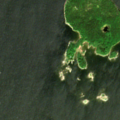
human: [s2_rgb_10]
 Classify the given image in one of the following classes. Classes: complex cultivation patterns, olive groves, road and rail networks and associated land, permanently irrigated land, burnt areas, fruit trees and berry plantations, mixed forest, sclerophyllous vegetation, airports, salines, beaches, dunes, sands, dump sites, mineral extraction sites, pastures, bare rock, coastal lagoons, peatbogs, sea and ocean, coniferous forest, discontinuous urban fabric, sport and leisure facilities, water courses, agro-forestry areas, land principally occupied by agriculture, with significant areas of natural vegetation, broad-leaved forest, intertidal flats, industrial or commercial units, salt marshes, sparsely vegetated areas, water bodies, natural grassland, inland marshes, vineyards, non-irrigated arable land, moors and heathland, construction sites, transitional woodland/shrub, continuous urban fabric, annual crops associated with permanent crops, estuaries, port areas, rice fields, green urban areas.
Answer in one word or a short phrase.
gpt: mixed forest, sea and ocean